Interaction volume radius: 5 \u00c5
Interaction volume height: 20 \u00c5
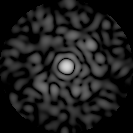
Disorder parameter: 0.8635